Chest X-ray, AP view. Patient: 59 years old, sex F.
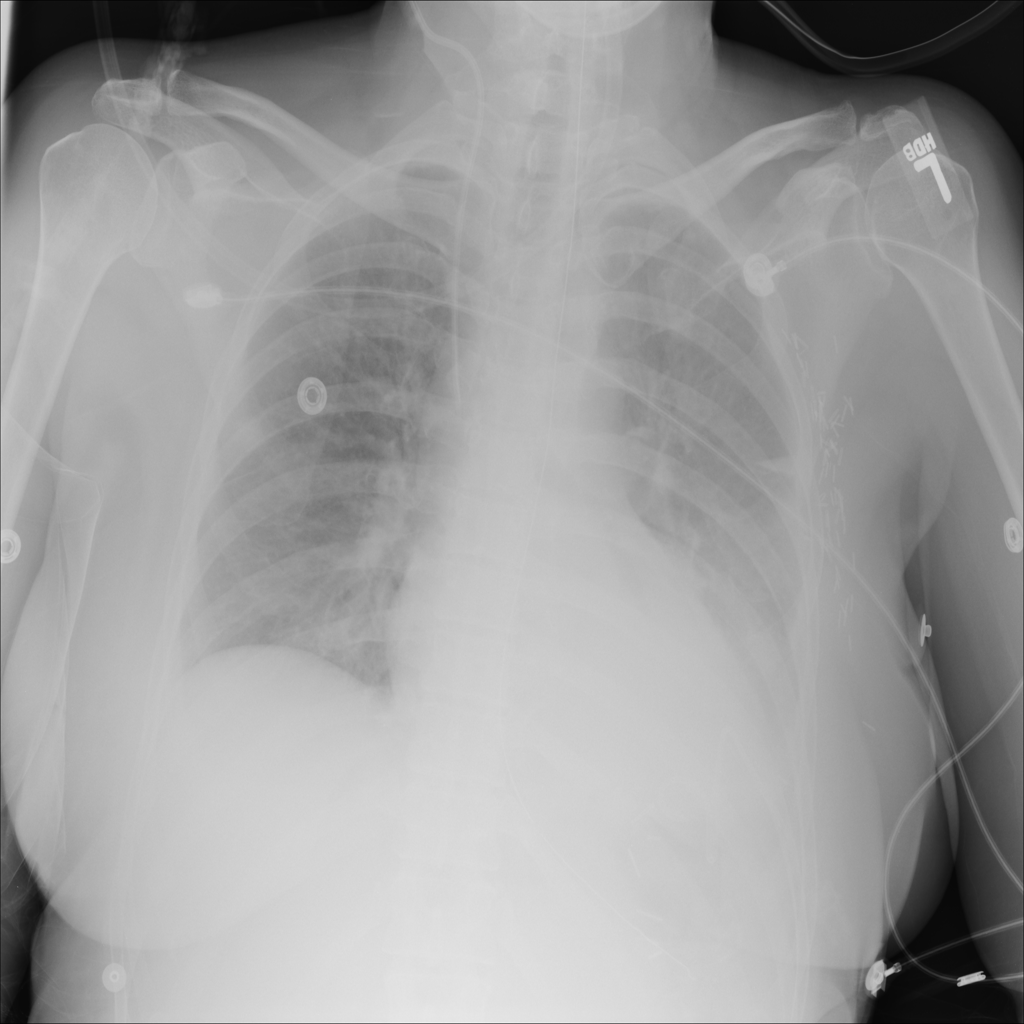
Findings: No Finding